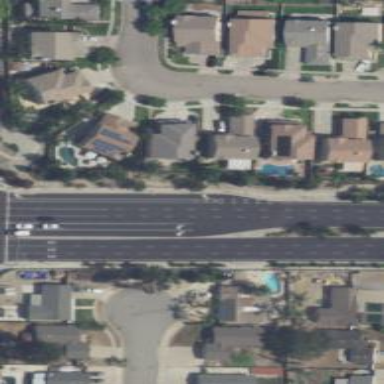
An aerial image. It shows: Primary highway with asphalt surface and separate sidewalk.